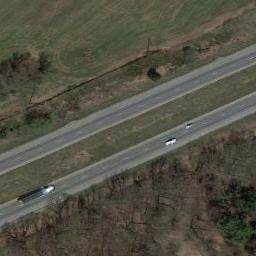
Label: freeway